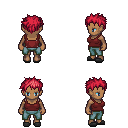
a pixel art fantasy rpg character, female body template, human, dark skin, maroon pirate shirt, teal pants, ruby red bedhead hairstyle, gray slippers, four views (front, back, left, right), 2x2 character sprite sheet, small pixel art, hard edges, no anti-aliasing